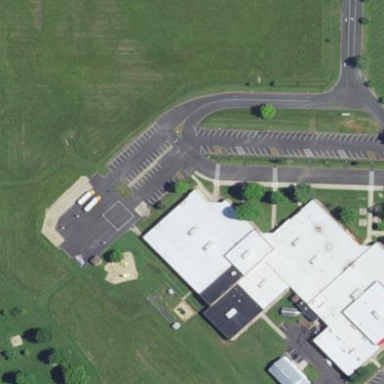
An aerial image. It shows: School.